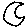
Label: moon